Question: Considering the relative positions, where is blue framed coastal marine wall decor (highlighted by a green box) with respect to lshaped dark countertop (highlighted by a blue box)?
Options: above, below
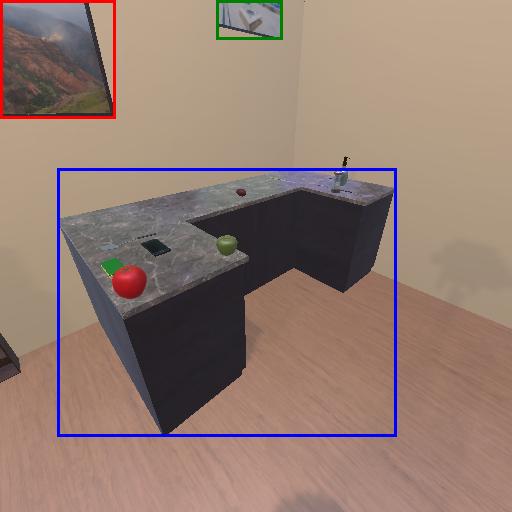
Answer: above